The trace is the raw vibration amplitude of a rotating bearing as a function of time. Diagnose the bearing from this image, choosing from: normal, inner_race, outer_race, ball.
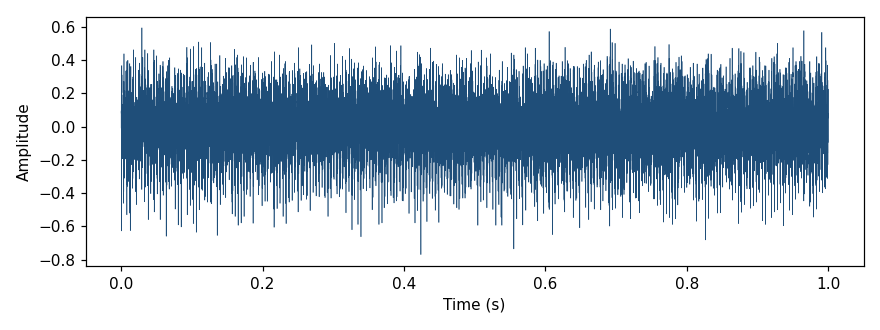
Answer: outer_race